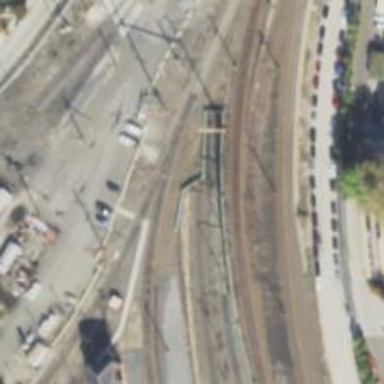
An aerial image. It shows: Railway track.